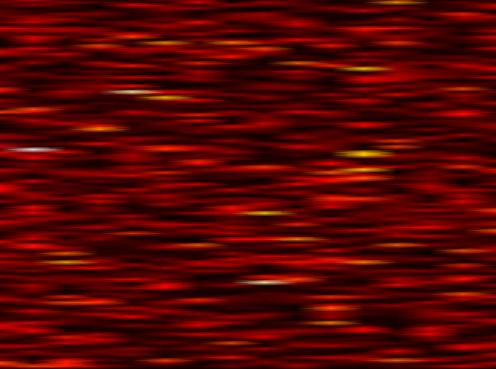
Label: FOFDM